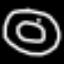
Label: donut